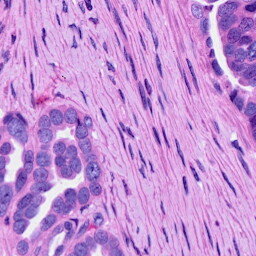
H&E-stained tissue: Ovarian